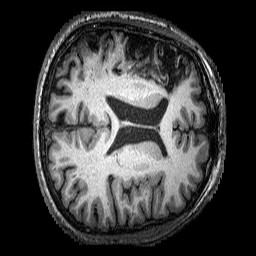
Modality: T1w
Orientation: axial
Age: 45
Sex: male
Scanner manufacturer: siemens
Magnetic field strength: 3 T
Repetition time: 2.25 s
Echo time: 0.00452 s